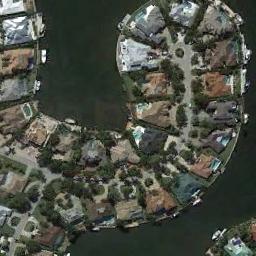
Label: residential